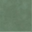
Piece: xx